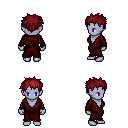
a pixel art fantasy rpg character, female body template, dark elf, purple skin, red robe, teal pants, brunette bedhead hairstyle, four views (front, back, left, right), 2x2 character sprite sheet, small pixel art, hard edges, no anti-aliasing